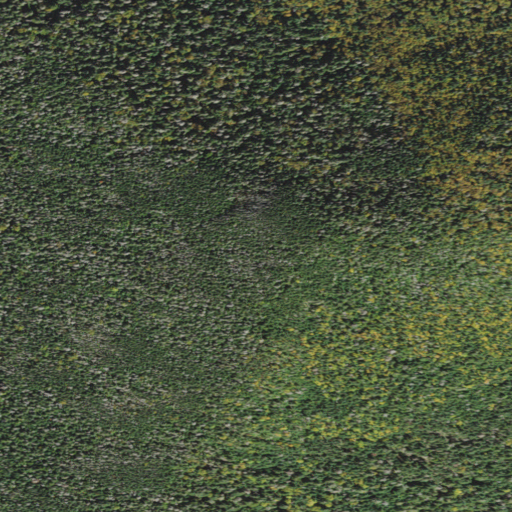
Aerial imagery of mountain in New Hampshire named The Bulge containing evergreen forest and mixed forest